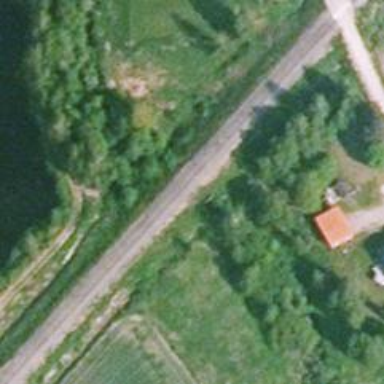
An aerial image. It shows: Bridge over railway track of class B1.